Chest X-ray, AP view. Patient: 60 years old, sex M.
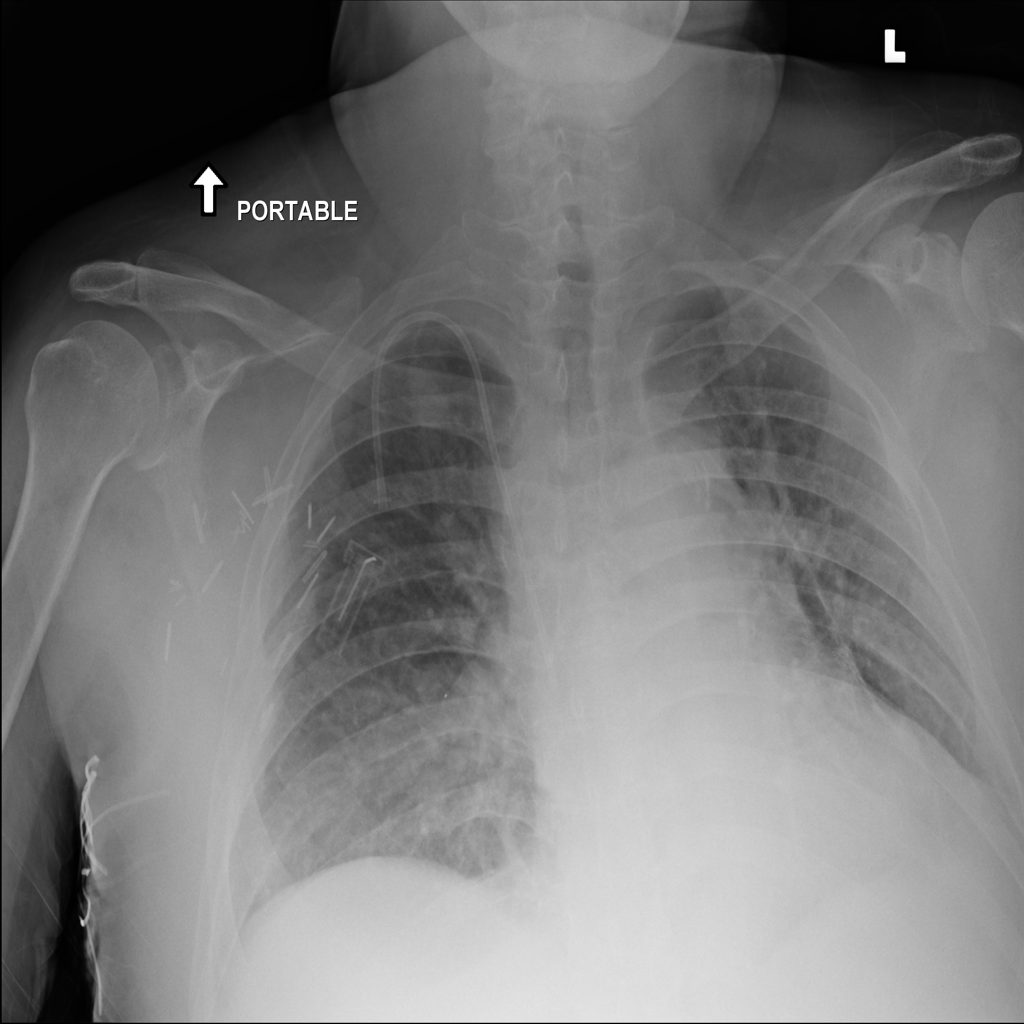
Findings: No Finding